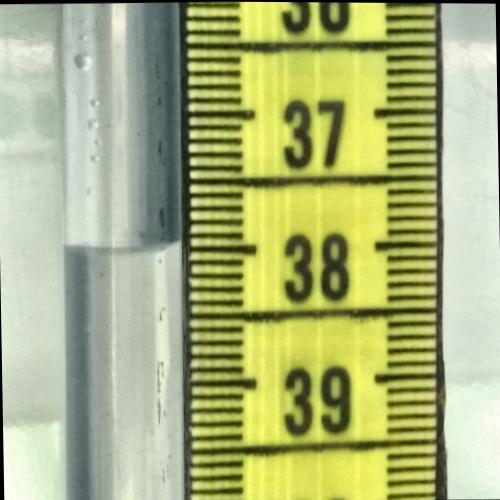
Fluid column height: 38.0 cm